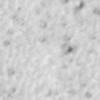
Label: no_change